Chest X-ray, PA view. Patient: 49 years old, sex F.
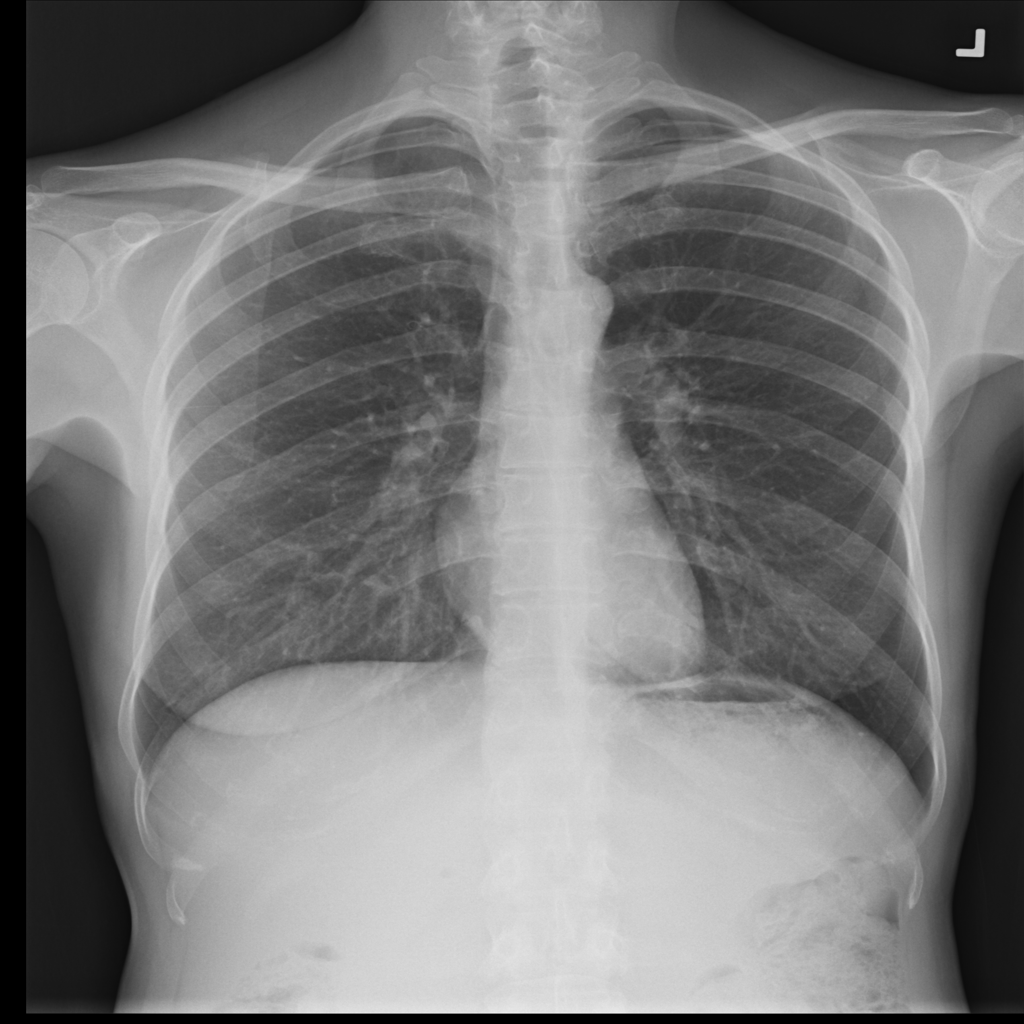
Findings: No Finding